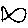
Label: fish